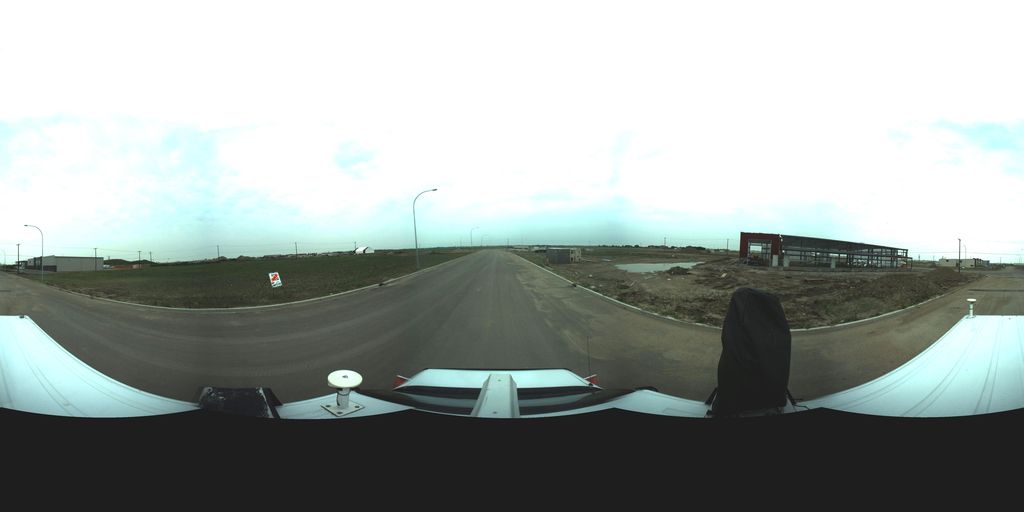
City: saskatoon